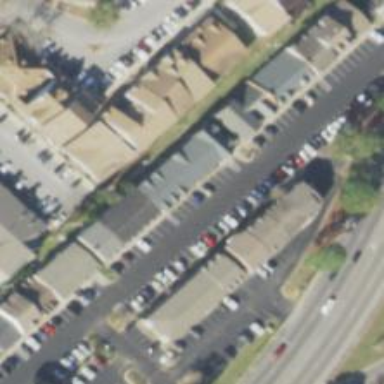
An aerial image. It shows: Parking space is available.